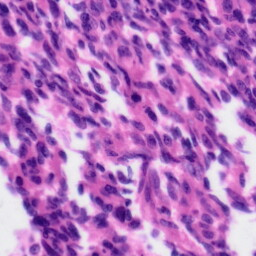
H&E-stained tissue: Tonsil